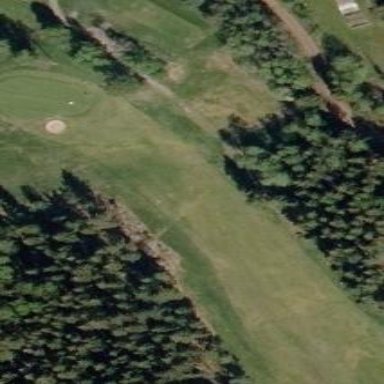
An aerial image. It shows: Grassy area designated as golf fairway.